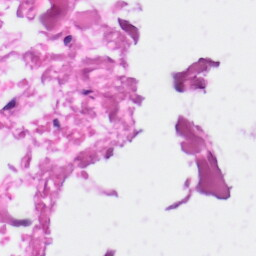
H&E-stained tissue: Skin